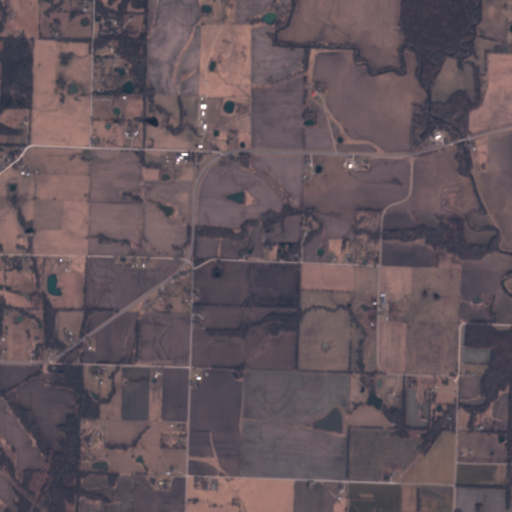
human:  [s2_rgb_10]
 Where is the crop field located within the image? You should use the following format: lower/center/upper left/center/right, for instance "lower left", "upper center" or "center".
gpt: The crop field is located in the right of the image.
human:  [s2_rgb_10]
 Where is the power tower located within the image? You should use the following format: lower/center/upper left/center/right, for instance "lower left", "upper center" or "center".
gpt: The power tower is located in the lower left of the image.
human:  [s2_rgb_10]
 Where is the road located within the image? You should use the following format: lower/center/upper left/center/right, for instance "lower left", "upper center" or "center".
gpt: There is no road in the image.